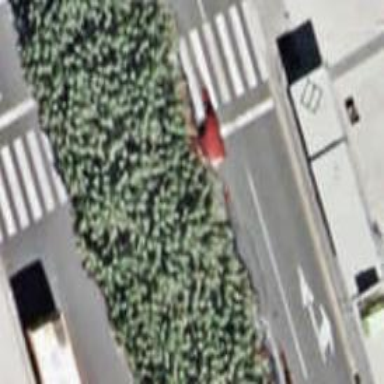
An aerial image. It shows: Road with traffic signals at the crossing.